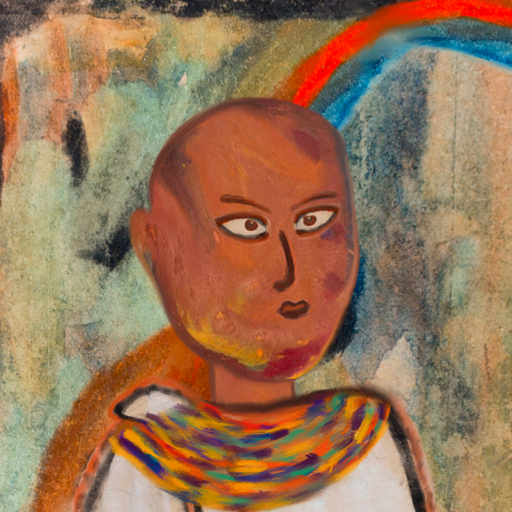
Background: Childish, Head And Neck Side: Mother_And_Son_Son, Face Side: Roy_Bahadur, Bust: Roy_Bahadur, Hair Side: Blank, Head Accessory: Blank, Second Necklace: An_Impression_2, Necklace: Blank, Baby: Blank